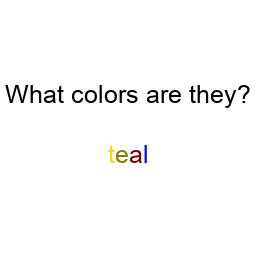
Color: gold, olive, maroon, blue
Color name shown: teal
Background color: white
Question text color: black